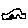
Label: car